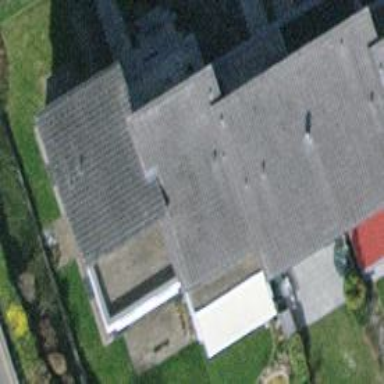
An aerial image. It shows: Terrace building.